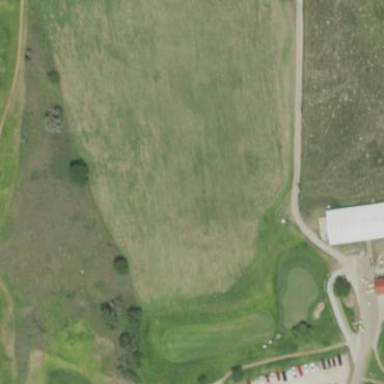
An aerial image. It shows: Grassy area designated for driving range golf.